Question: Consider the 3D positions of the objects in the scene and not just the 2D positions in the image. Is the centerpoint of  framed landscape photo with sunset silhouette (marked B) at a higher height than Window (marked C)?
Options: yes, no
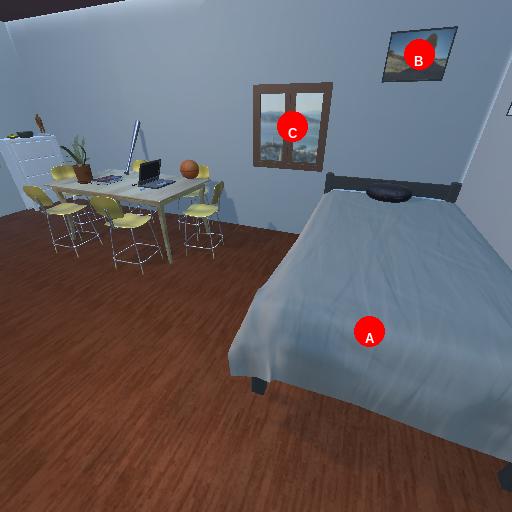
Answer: yes